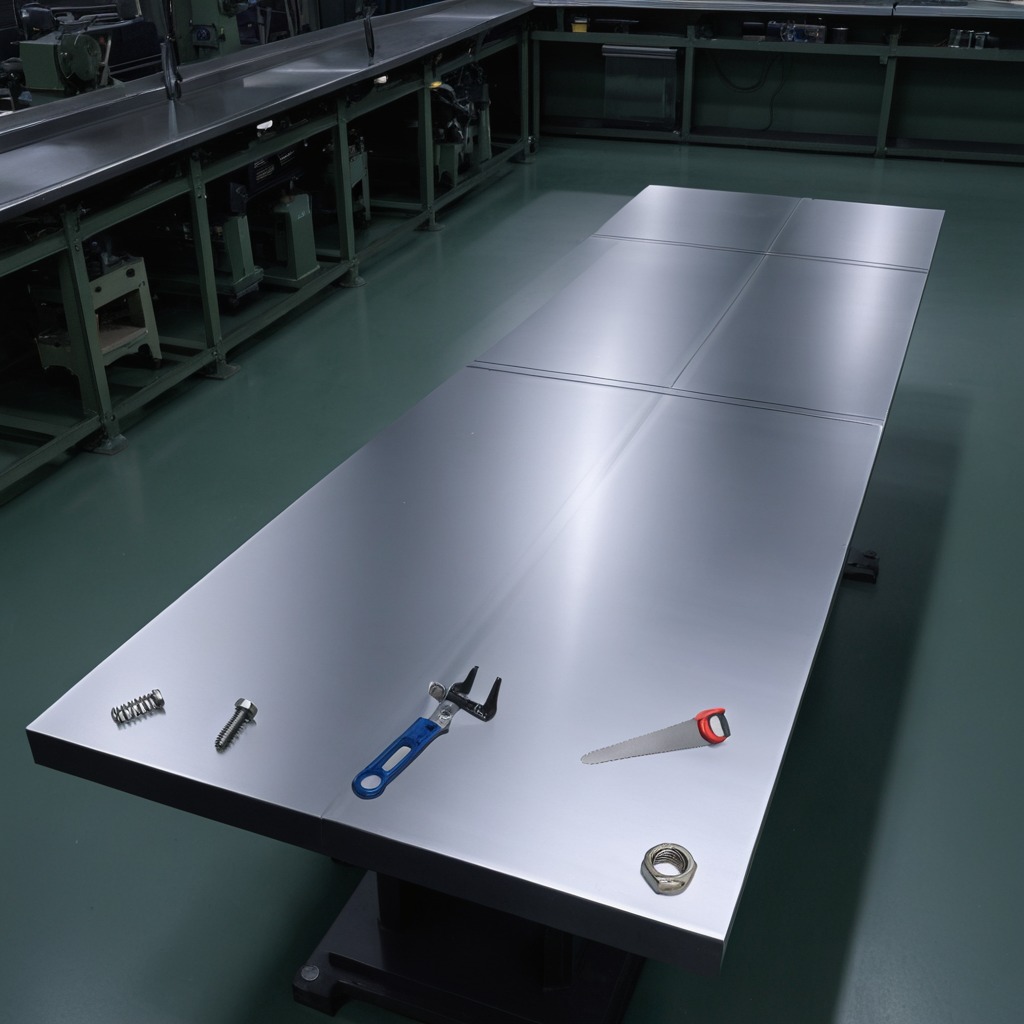
A metal machine screw, a coiled metal spring, a handheld metal saw, a metal nut, and a wrench are lying on the tabletop.